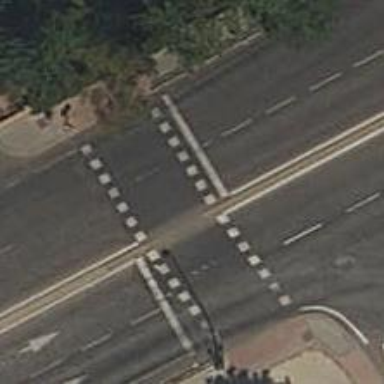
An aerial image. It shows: Road crossing with traffic signals.